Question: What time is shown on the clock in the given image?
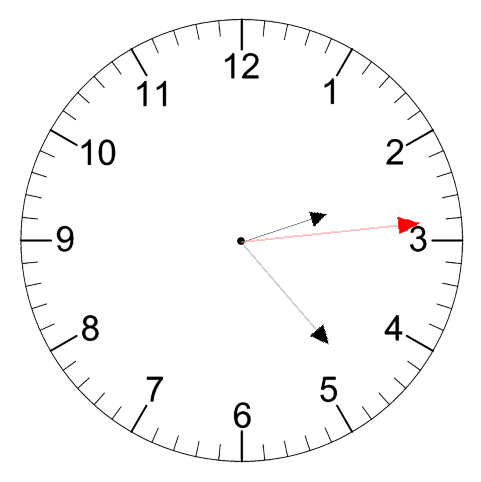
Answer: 02:23:14